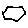
Label: hexagon